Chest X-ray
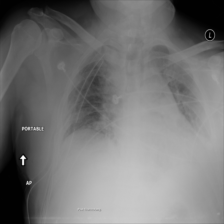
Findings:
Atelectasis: negative
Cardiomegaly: negative
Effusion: positive
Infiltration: negative
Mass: negative
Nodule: negative
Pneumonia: negative
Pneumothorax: negative
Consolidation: negative
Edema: negative
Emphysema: negative
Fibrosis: negative
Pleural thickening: negative
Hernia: negative